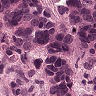
Metastatic tissue present: yes